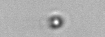
Label: nanoplankton_mix